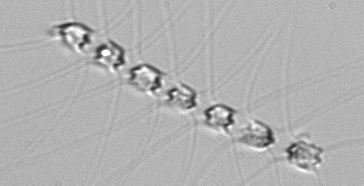
Label: Chaetoceros_didymus